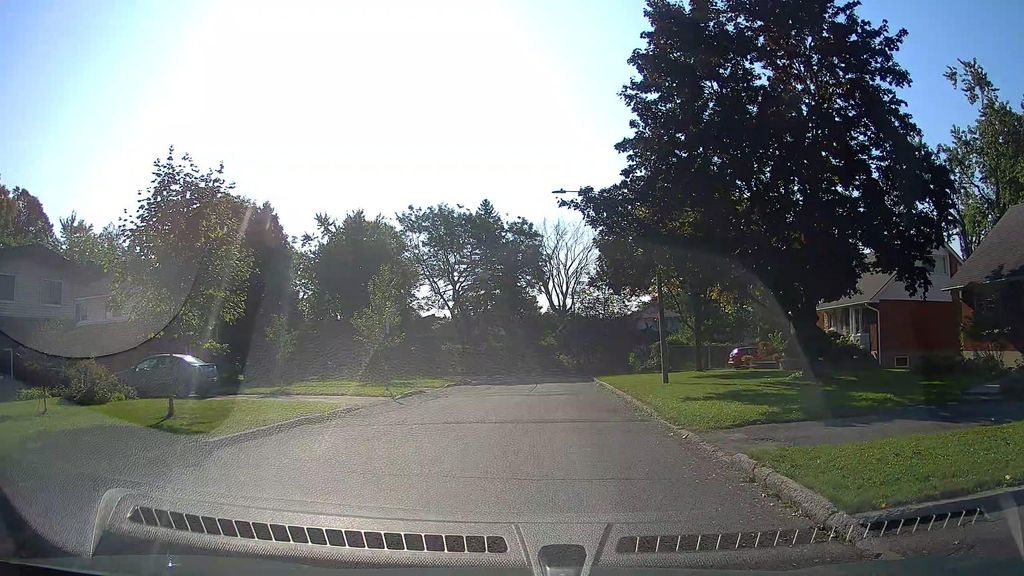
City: montreal